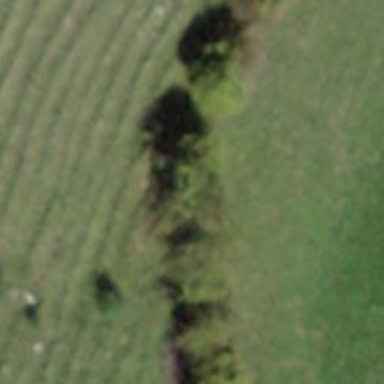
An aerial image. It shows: Row of trees in natural setting.